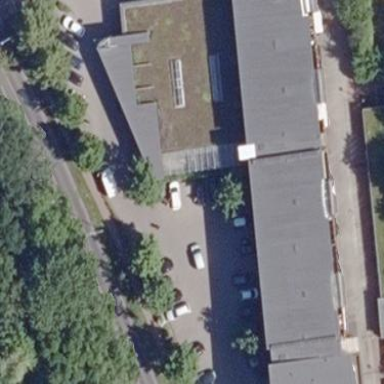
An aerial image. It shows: Flat-roofed commercial building housing supermarket.